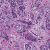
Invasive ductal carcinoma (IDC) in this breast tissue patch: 1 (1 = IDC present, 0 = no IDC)